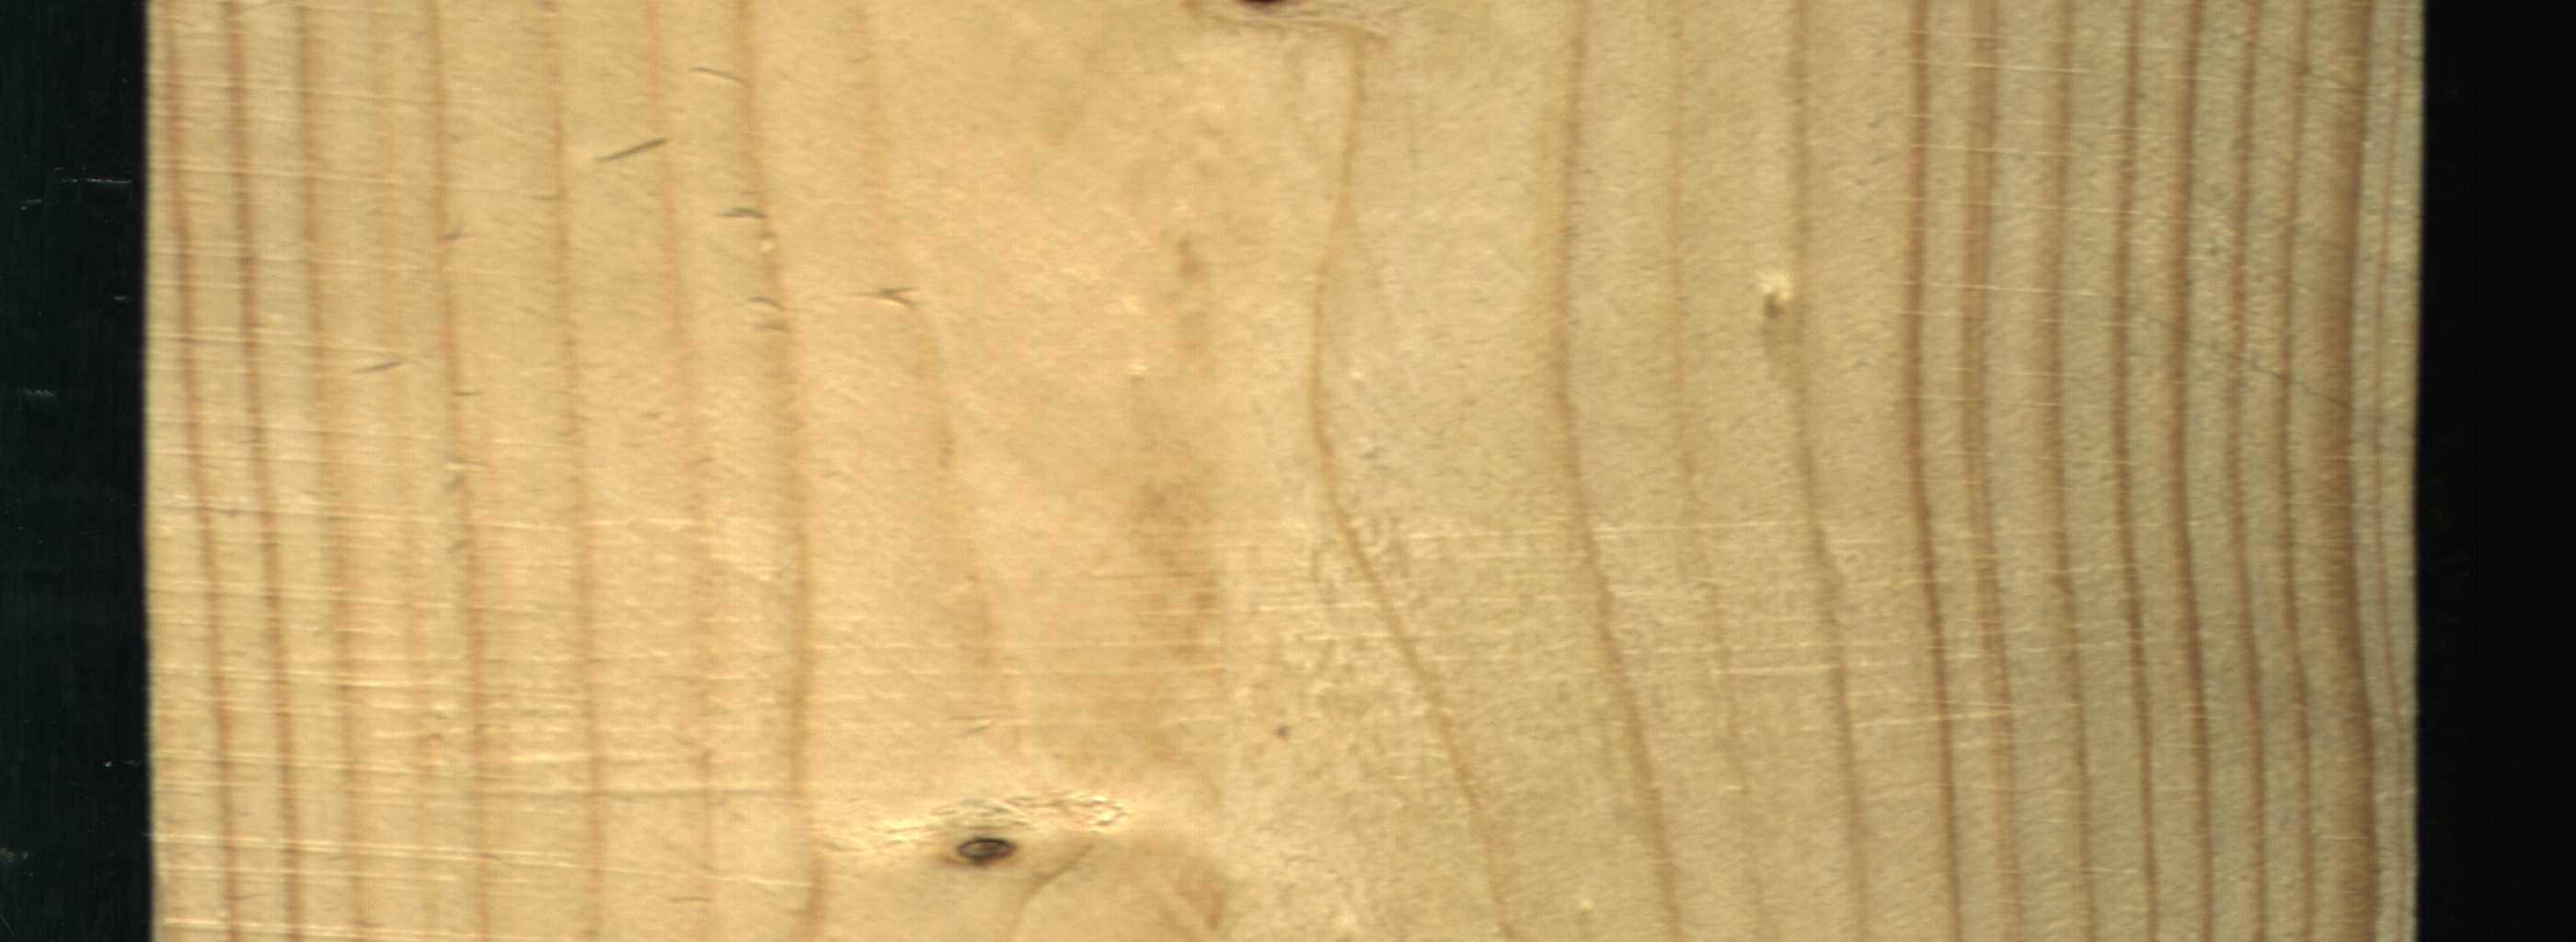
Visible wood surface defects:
Dead_Knot
Live_Knot